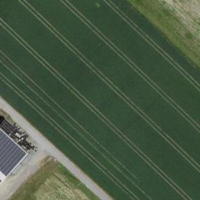
EUNIS habitat code: 52
Species observed at this site:
Ardea alba